九年级 · 度量几何学
如图, $P A, P B$ 分别与 $\odot O$ 相切于点 $A, B$, 若 $\angle P=55^{\circ}, C$ 为 $\odot O$ 上一点, 则 $\angle A C B$ 的度数为

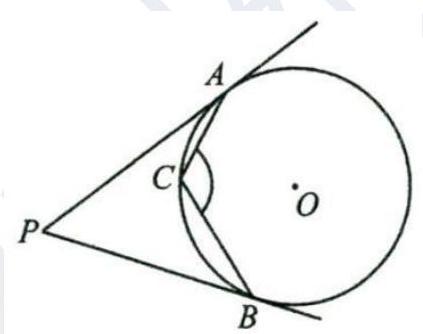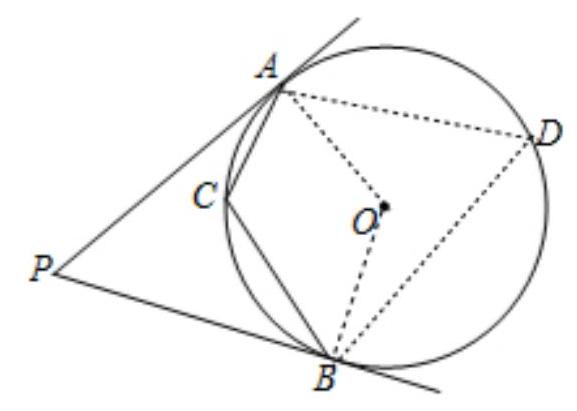
答案: $117.5^{\circ}$
解析: 解：连接 $O A 、 O B$, 作 $\overparen{A B}$ 所对的圆周角 $\angle A D B$, 如图,

$\because P A 、 P B$ 分别与 $\odot O$ 相切于 $A 、 B$,

$\therefore O A \perp P A, O B \perp P B$,

$\therefore \angle O A P=\angle O B P=90^{\circ}$,

$\therefore \angle A O B=360^{\circ}-90^{\circ}-90^{\circ}-\angle P=180^{\circ}-55^{\circ}=125^{\circ}$,

$$
\therefore \angle A D B=
$$

1

2
$\angle A O B=62.5^{\circ}$,

$\because \angle A C B+\angle A D B=180^{\circ}$,

$\therefore \angle A C B=180^{\circ}-62.5^{\circ}=117.5^{\circ}$.

故答案为: $117.5^{\circ}$

本题了切线的性质: 圆的切线垂直于经过切点的半径. 也考查了圆周角定理.

连接 $O A 、 O B$, 作

$\overparen{A B}$

所对的圆周角 $\angle A D B$, 如图, 根据切线的性质得到 $\angle O A P=\angle O B P=90^{\circ}$, 则利用四边形的内角和计算出 $\angle A O B=125^{\circ}$, 再根据圆周角定理得到 $\angle A D B=62.5^{\circ}$, 然后利用圆内接四边形的性质计算 $\angle A C B$ 的度数.